Question: What's an easy (and clean) way to move Bootstrap 3's carousel indicators down and outside of the slide container so it's not overlayed on the photos? See image below on where I want to move the indicators.
<URL>

'''
<div class="container">
<div id="carousel-example-generic" class="carousel slide" data-ride="carousel">
<!-- Indicators -->
<ol class="carousel-indicators">
<li data-target="#carousel-example-generic" data-slide-to="0" class="active"></li>
<li data-target="#carousel-example-generic" data-slide-to="1"></li>
<li data-target="#carousel-example-generic" data-slide-to="2"></li>
</ol>
<!-- Wrapper for slides -->
<div class="carousel-inner">
<div class="item active">
<img src="http://placehold.it/1170x300.jpg" alt="...">
</div>
<div class="item">
<img src="http://placehold.it/1170x300.jpg" alt="...">
</div>
<div class="item">
<img src="http://placehold.it/1170x300.jpg" alt="...">
</div>
</div>
<!-- Controls -->
<a class="left carousel-control" href="#carousel-example-generic" data-slide="prev">
<span class="glyphicon glyphicon-chevron-left"></span>
</a>
<a class="right carousel-control" href="#carousel-example-generic" data-slide="next">
<span class="glyphicon glyphicon-chevron-right"></span>
</a>
</div>
</div><!--//container -->
'''
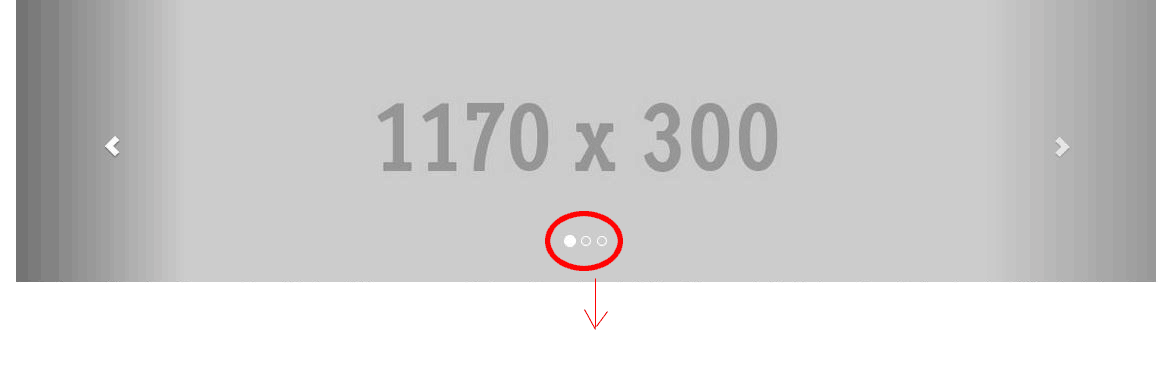
Answer: You can push them below the slider like this...
'''
.carousel-indicators {
bottom:-50px;
}
'''
Leave space below the carousel so that the pushed indicators don't interfere with content below the slider..
'''
.carousel-inner {
margin-bottom:50px;
}
'''
# Demo